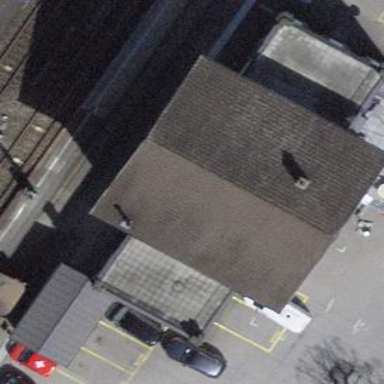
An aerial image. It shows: Train station building.